Question: '''
def train_and_test(e):
epochs = e
train_losses, test_losses, val_acc, train_acc= [], [], [], []
valid_loss_min = np.Inf
model.train()
print("Model Training started.....")
for epoch in range(epochs):
running_loss = 0
batch = 0
for images, labels in trainloader:
images, labels = images.to(device), labels.to(device)
optimizer.zero_grad()
outputs = model(images)
loss = criterion(outputs, labels)
loss.backward()
optimizer.step()
running_loss += loss.item()
batch += 1
if batch % 10 == 0:
print(f" epoch {epoch + 1} batch {batch} completed")
test_loss = 0
accuracy = 0
with torch.no_grad():
print(f"validation started for {epoch + 1}")
model.eval()
for images, labels in validloader:
images, labels = images.to(device), labels.to(device)
logps = model(images)
test_loss += criterion(logps, labels)
ps = torch.exp(logps)
top_p, top_class = ps.topk(1, dim=1)
equals = top_class == labels.view(*top_class.shape)
accuracy += torch.mean(equals.type(torch.FloatTensor))
train_losses.append(running_loss / len(trainloader))
test_losses.append(test_loss / len(validloader))
val_acc.append(accuracy / len(validloader))
training_acc.append(running_loss / len(trainloader))
scheduler.step()
print("Epoch: {}/{}.. ".format(epoch + 1, epochs),"Training Loss: {:.3f}.. ".format(train_losses[-1]), "Valid Loss: {:.3f}.. ".format(test_losses[-1]),
"Valid Accuracy: {:.3f}".format(accuracy / len(validloader)), "train Accuracy: {:.3f}".format(running_loss / len(trainloader)))
model.train()
if test_loss / len(validloader) <= valid_loss_min:
print('Validation loss decreased ({:.6f} --> {:.6f}). Saving model ...'.format(valid_loss_min, test_loss / len(validloader)))
torch.save({
'epoch': epoch,
'model': model,
'model_state_dict': model.state_dict(),
'optimizer_state_dict': optimizer.state_dict(),
'loss': valid_loss_min
}, path)
valid_loss_min = test_loss / len(validloader)
print('Training Completed Succesfully !')
return train_losses, test_losses, val_acc ,train_acc
'''
my output is
'''
Model Training started.....
epoch 1 batch 10 completed
epoch 1 batch 20 completed
epoch 1 batch 30 completed
epoch 1 batch 40 completed
validation started for 1
Epoch: 1/2.. Training Loss: 0.088.. Valid Loss: 0.072.. Valid Accuracy: 0.979 train Accuracy: 0.088
Validation loss decreased (inf --> 0.072044). Saving model ...
'''

I am using dataset that is multi-set classification and getting training accuracy and training loss equal so I think there is error in training accuracy code.
'''
training_acc.append(running_loss / len(trainloader))
"train Accuracy: {:.3f}".format(running_loss / len(trainloader))
'''
'''
training_acc.append(accuracy / len(trainloader))
"train Accuracy: {:.3f}".format(accuracy / len(trainloader))
'''
is also not working fine
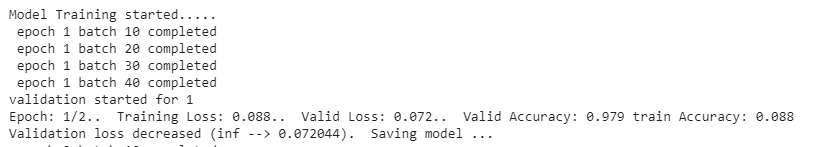
Answer: this method should be followed to plot training loses as well as accuracy
'''
for images , labels in trainloader:
#start = time.time()
images, labels = images.to(device), labels.to(device)
optimizer.zero_grad()# Clear the gradients, do this because gradients are accumulated as 0 in each epoch
# Forward pass - compute outputs on input data using the model
outputs = model(images) # modeling for each image batch
loss = criterion(outputs,labels) # calculating the loss
# the backward pass
loss.backward() # This is where the model learns by backpropagating
optimizer.step() # And optimizes its weights here - Update the parameters
running_loss += loss.item()
# as Output of the network are log-probabilities, need to take exponential for probabilities
ps = torch.exp(outputs)
top_p , top_class = ps.topk(1,dim=1)
equals = top_class == labels.view(*top_class.shape)
# Convert correct_counts to float and then compute the mean
acc += torch.mean(equals.type(torch.FloatTensor))
'''